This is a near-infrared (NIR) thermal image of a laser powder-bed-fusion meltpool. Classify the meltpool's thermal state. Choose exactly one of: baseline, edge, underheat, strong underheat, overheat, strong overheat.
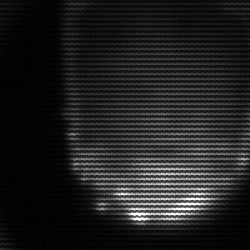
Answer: edge